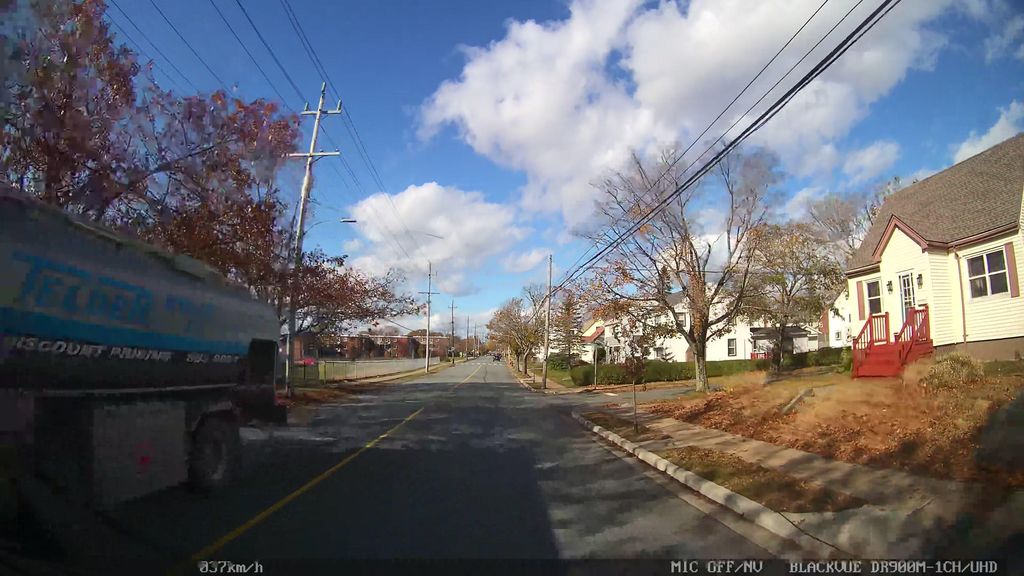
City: halifax